Aerial crown-view tile of a tropical tree (Barro Colorado Island, Panama), acquired 20240611:
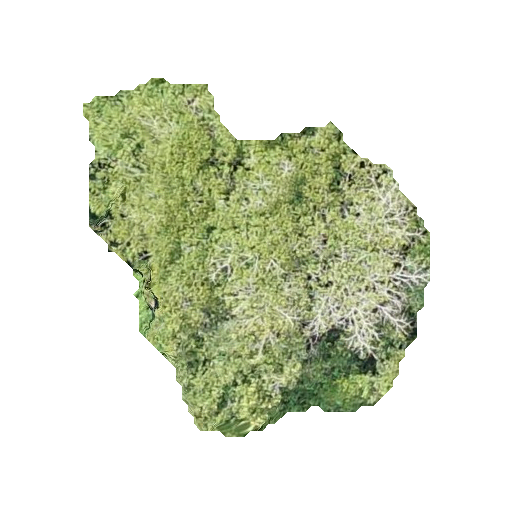
Species: Tachigali panamensis
GBIF accepted scientific name: Tachigali panamensis
Crown area: 130.827 m²